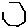
Label: hexagon